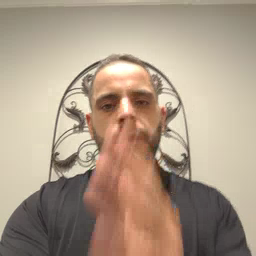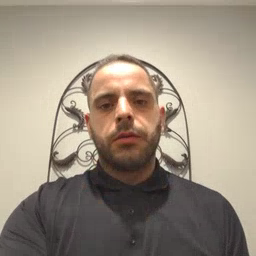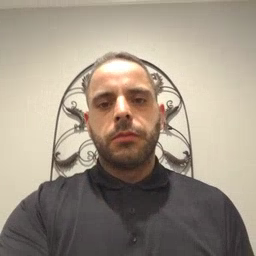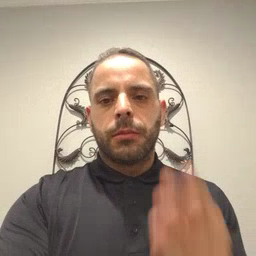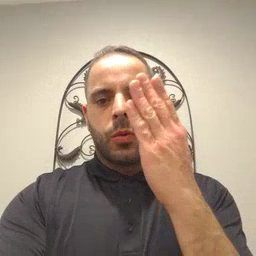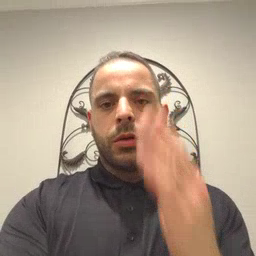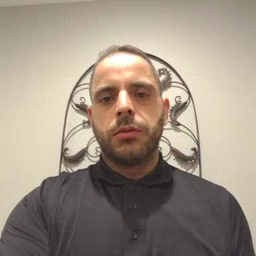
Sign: blue